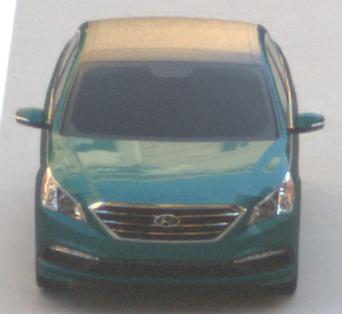
Make: Hyundai
Model: Sonata
Detailed model: Gen. 7
Model produced from: 2015
Model produced until: 2017
Doors: 4
Color: blue
Road condition: dry road
Daytime: morning or afternoon
Contrast: low contrast